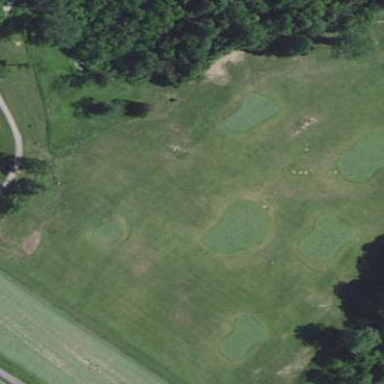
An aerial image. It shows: Grassy area designated as driving range for golf.